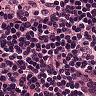
Metastatic tissue present: no